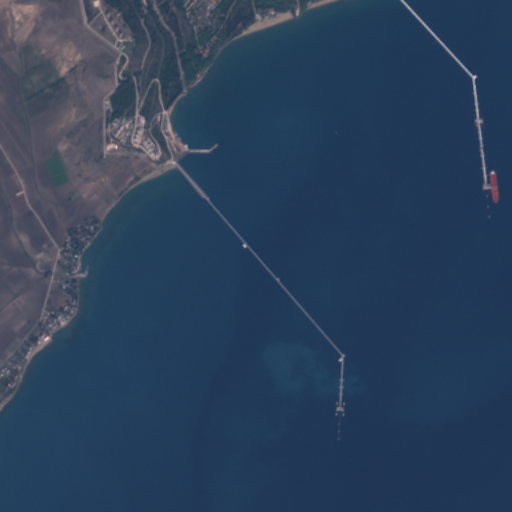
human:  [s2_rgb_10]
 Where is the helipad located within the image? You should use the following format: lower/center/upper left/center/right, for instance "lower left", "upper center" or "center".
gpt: The helipad is located in the upper left of the image.
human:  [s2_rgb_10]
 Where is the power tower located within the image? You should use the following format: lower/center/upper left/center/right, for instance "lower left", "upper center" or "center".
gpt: The power tower is located in the upper left of the image.
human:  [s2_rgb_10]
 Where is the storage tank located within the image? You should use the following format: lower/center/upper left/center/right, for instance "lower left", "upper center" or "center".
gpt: The storage tank is located in the upper left of the image.
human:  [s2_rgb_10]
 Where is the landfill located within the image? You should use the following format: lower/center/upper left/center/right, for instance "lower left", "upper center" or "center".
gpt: There is no landfill in the image.